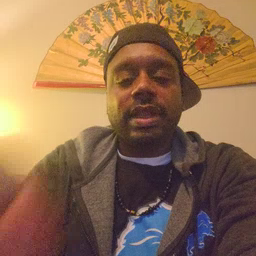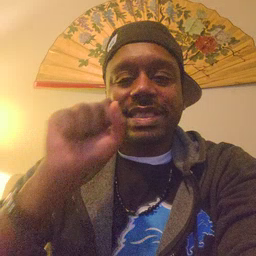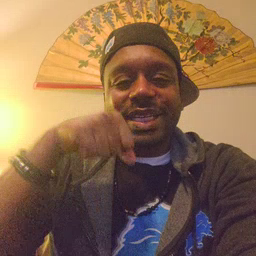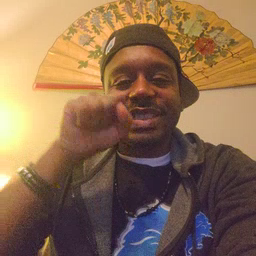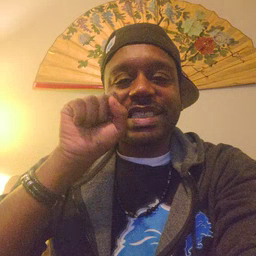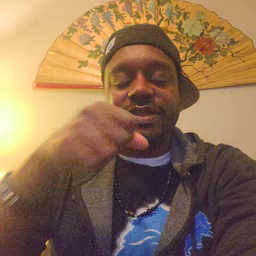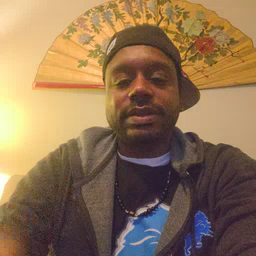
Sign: carrot